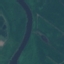
Label: River